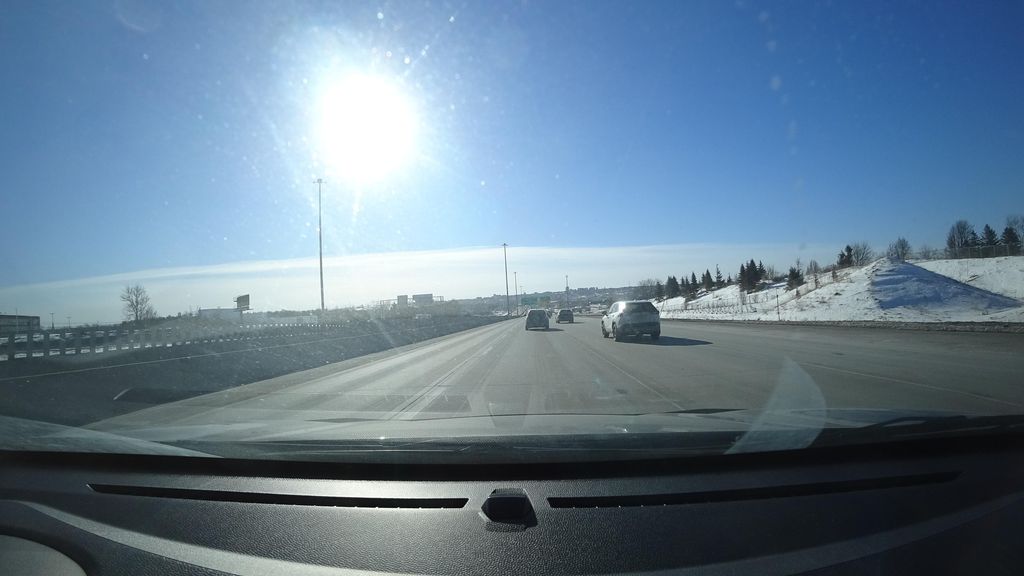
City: quebec_city